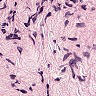
Metastatic tissue present: no